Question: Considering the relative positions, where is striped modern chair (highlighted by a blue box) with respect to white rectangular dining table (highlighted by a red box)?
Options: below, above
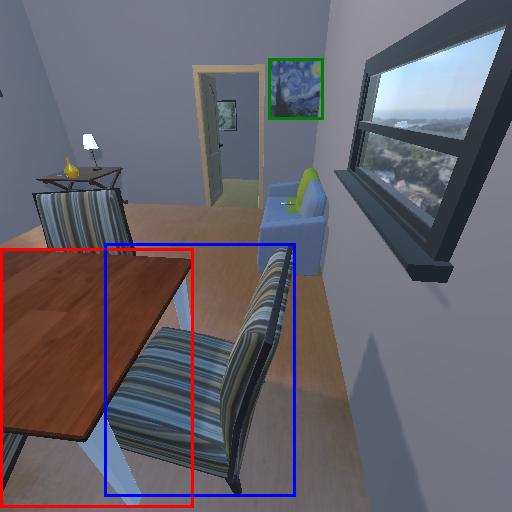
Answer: below